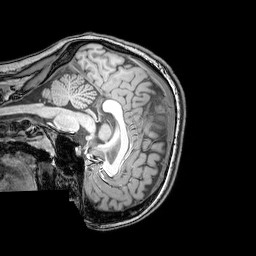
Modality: T1w
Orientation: sagittal
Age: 26
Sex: female
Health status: healthy
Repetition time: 0.081 s
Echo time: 0.037 s